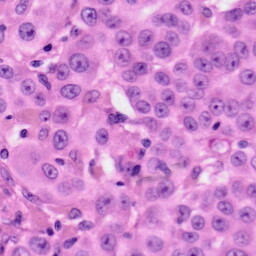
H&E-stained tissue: Skin